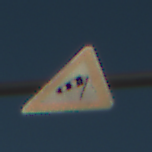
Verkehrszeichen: SeitenwindVonRechts
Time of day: SunriseSunset
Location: Outdoor (Nature)
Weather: Clear
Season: NotSpecified
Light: Natural